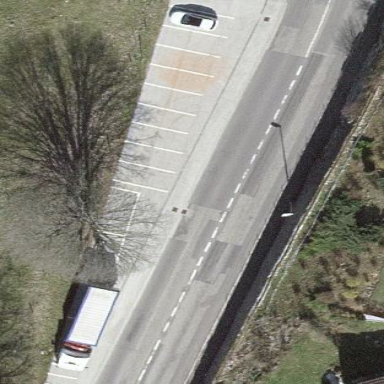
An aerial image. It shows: Paved parking area.